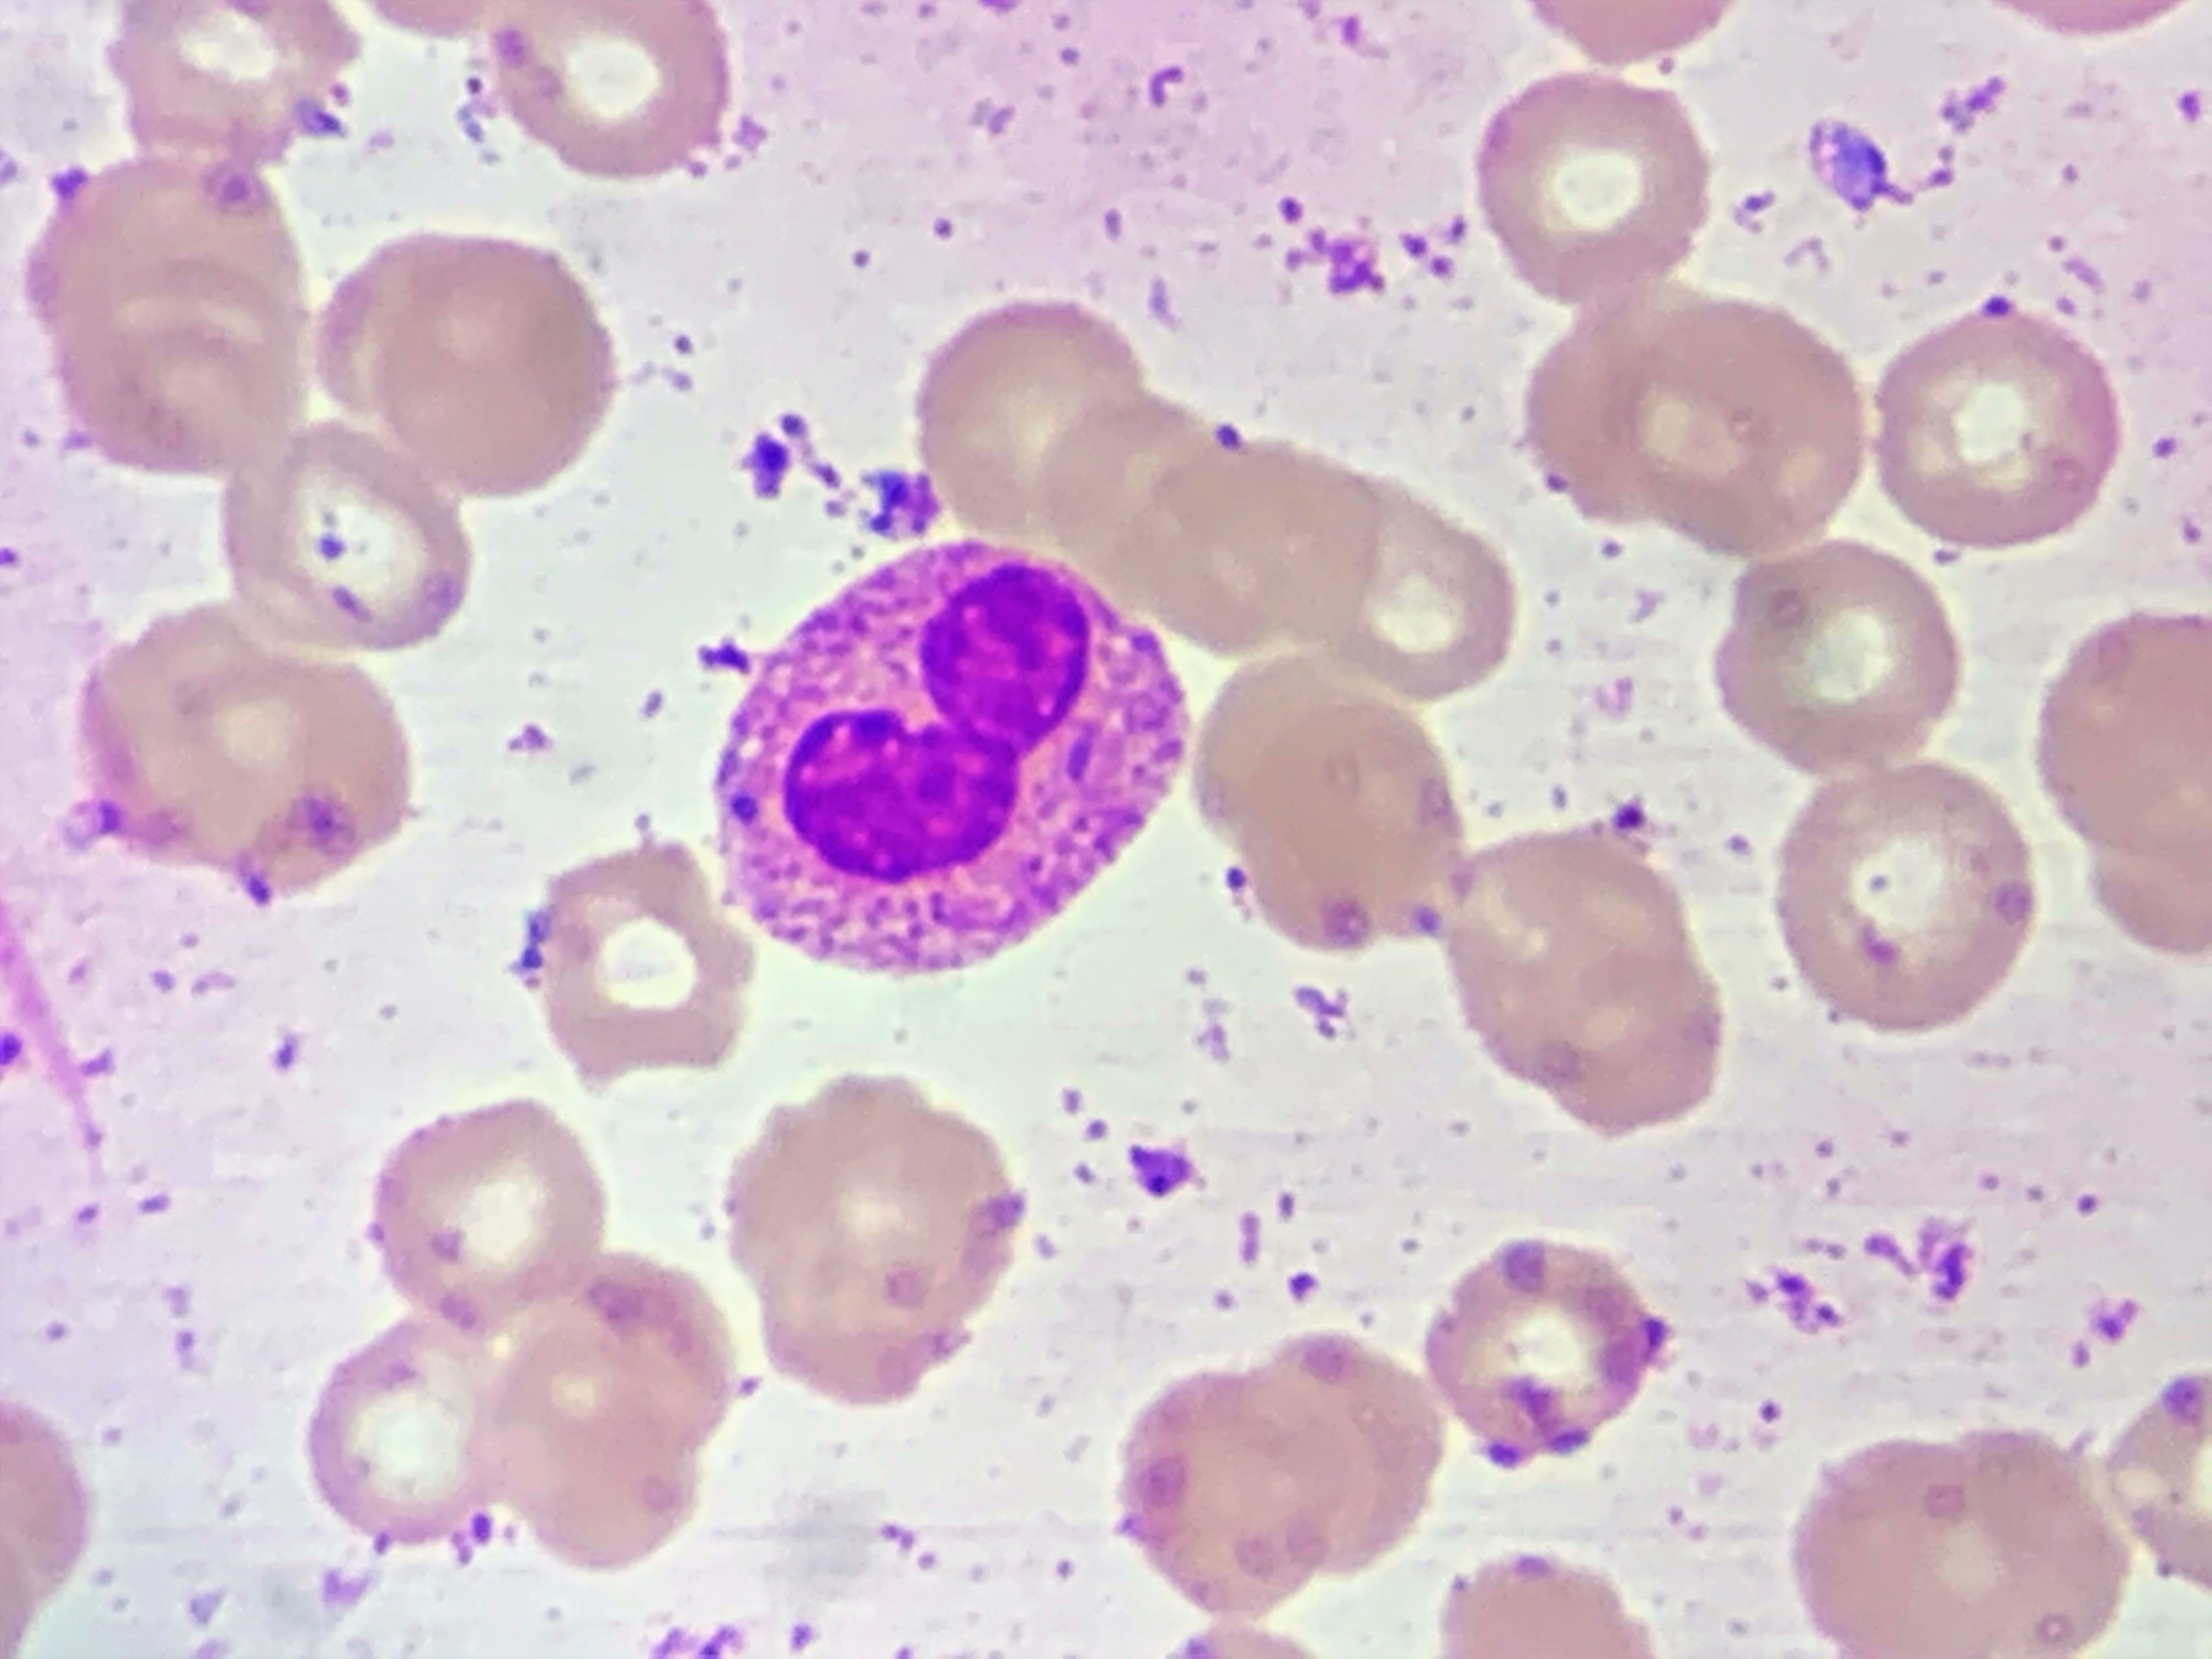
Cell type: NEUTROPHILS